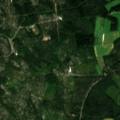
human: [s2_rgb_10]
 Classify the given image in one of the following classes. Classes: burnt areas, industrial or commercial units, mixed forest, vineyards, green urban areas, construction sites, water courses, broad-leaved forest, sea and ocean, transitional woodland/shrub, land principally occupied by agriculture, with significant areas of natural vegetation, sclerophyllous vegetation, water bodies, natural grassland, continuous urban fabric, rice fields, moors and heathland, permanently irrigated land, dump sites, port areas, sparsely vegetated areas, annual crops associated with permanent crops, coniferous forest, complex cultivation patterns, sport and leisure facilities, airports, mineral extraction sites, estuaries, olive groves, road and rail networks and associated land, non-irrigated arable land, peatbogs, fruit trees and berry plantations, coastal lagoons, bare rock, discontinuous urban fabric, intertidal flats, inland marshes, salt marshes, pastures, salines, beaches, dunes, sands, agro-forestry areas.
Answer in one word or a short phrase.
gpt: land principally occupied by agriculture, with significant areas of natural vegetation, coniferous forest, mixed forest, transitional woodland/shrub